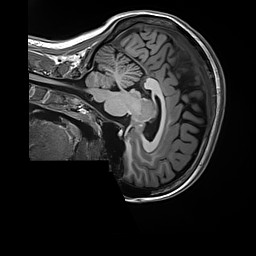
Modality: T1w
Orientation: sagittal
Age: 29
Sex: female
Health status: healthy
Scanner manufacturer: siemens
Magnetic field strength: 3 T
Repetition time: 2.5 s
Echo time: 0.00299 s